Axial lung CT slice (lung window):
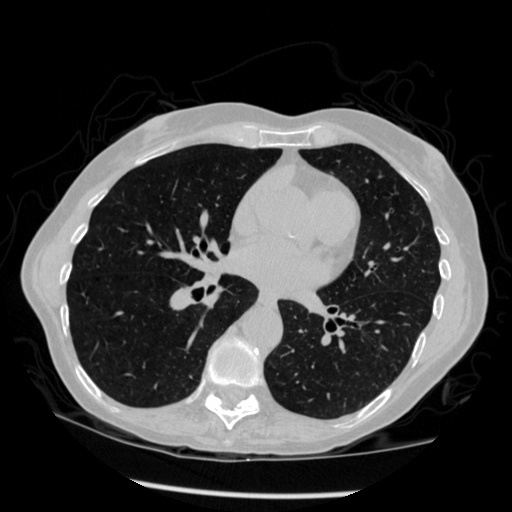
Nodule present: no